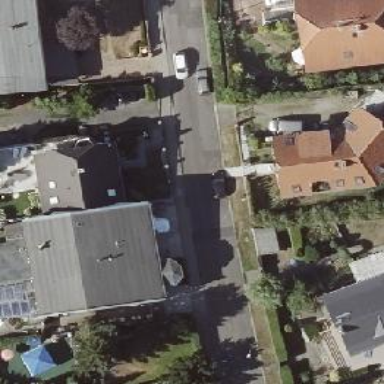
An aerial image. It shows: Residential road with asphalt surface and sidewalk on the left side.